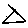
Label: triangle